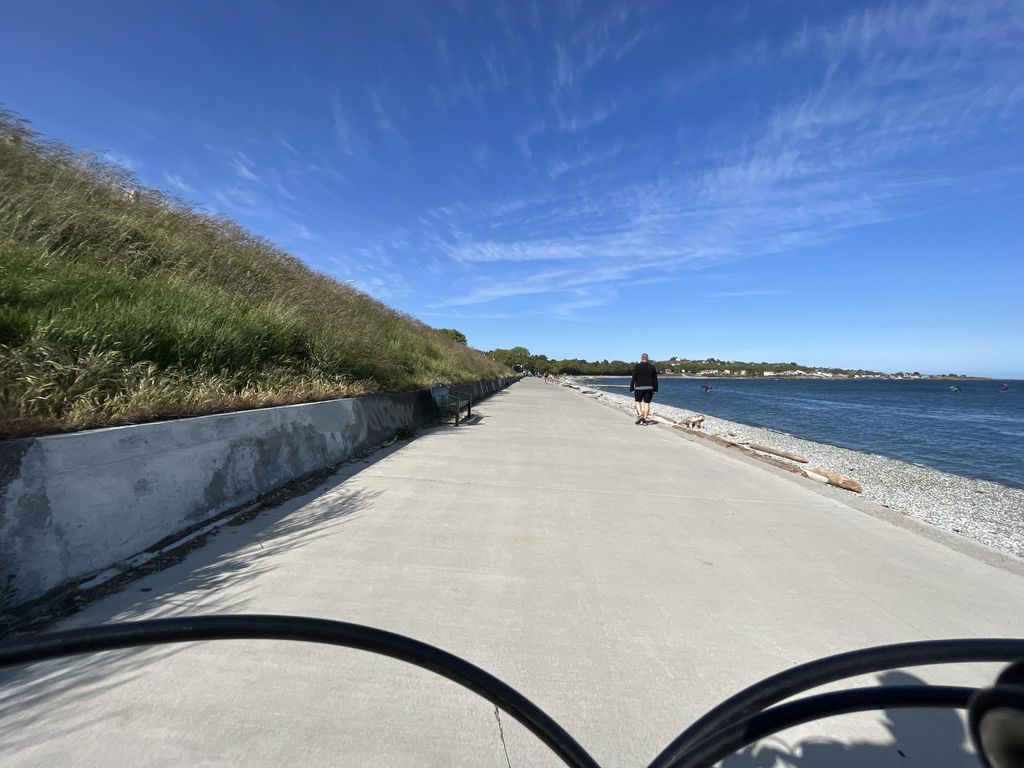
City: victoria